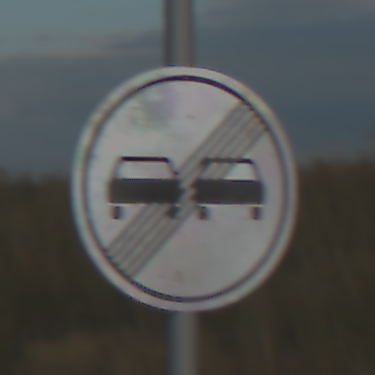
Verkehrszeichen: EndeUeberholverbot
Umgebung: Outdoor, RoadRail
Tageszeit: SunriseSunset
Wetter: PartlyCloudy
Licht: Natural
Jahreszeit: NotSpecified
Kontrast: MediumContrast